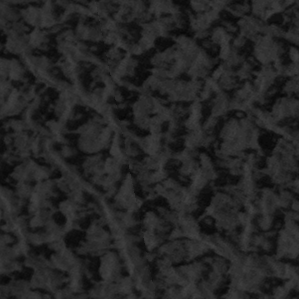
Label: frost